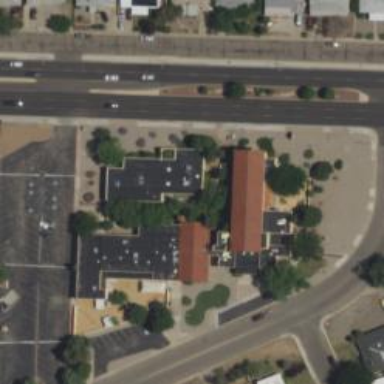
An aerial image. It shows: Building that serves as place of worship.